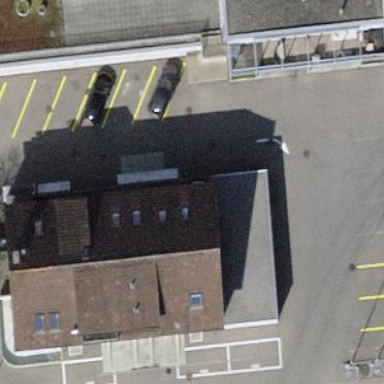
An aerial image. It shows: Building.